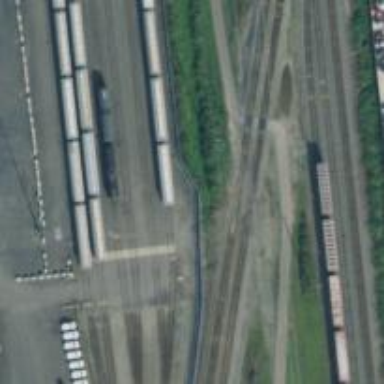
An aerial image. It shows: Crossing for the railway.